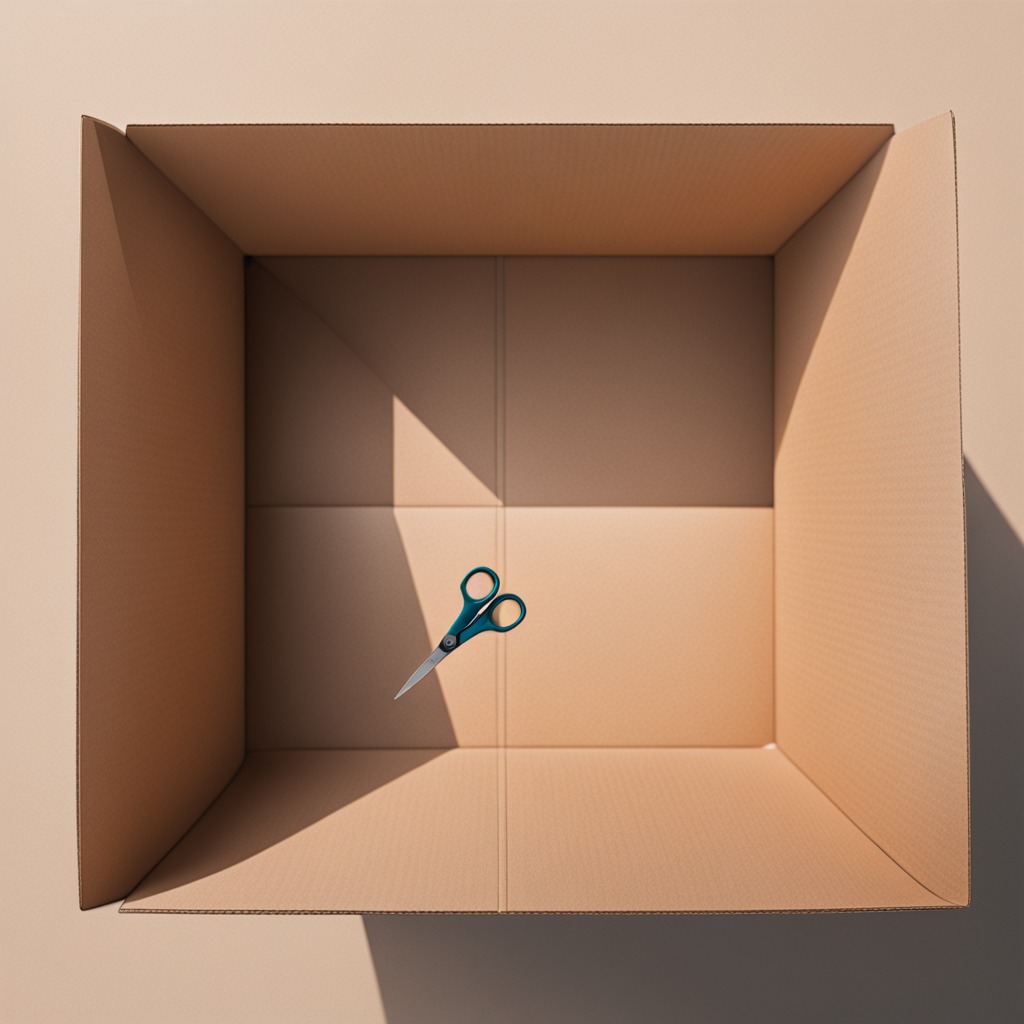
A scissor is lying on the cardboard box surface.